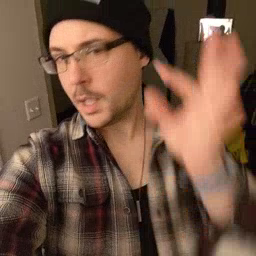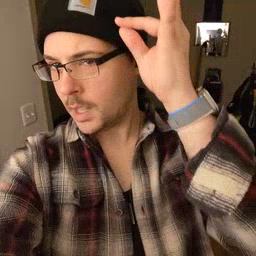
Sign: hair